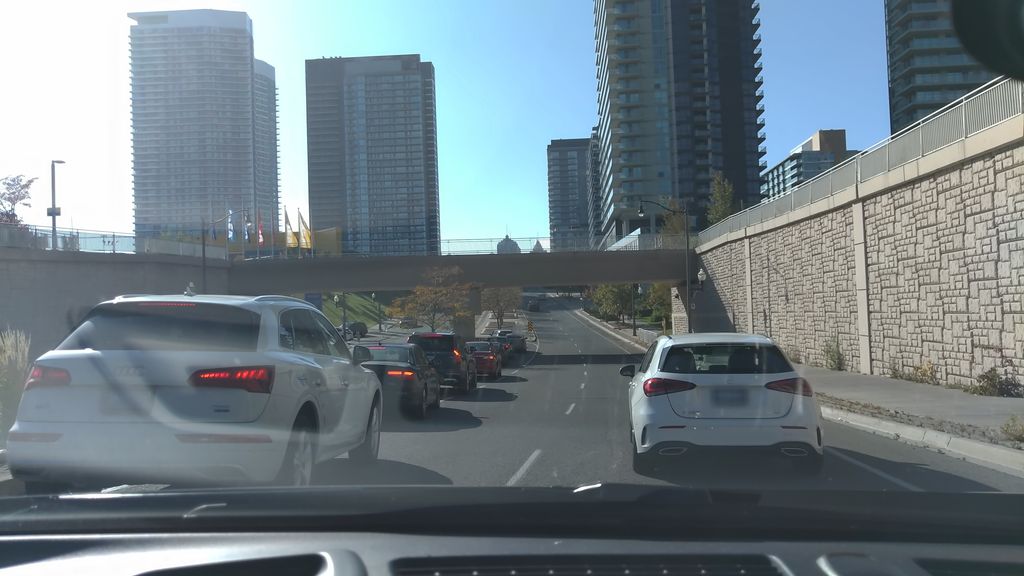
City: toronto